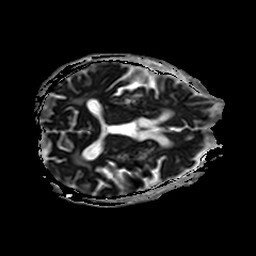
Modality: ADC
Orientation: axial
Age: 78
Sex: male
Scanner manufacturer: philips
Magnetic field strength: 3 T
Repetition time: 3.334 s
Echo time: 0.076 s